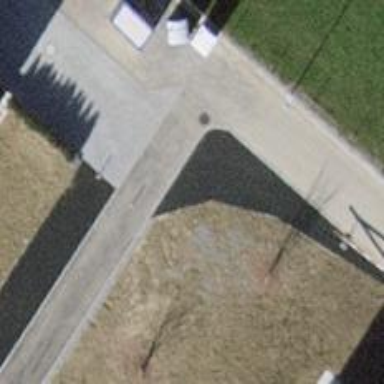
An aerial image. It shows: Bollard.